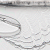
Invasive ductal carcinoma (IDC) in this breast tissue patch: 0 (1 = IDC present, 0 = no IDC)